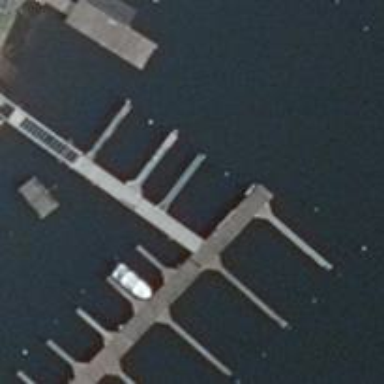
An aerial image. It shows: Pier with mooring facilities.